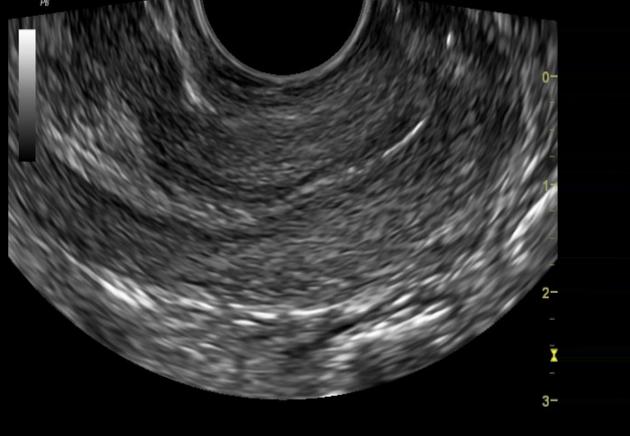
Label: notinfected